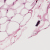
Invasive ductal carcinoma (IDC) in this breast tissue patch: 0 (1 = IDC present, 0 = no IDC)